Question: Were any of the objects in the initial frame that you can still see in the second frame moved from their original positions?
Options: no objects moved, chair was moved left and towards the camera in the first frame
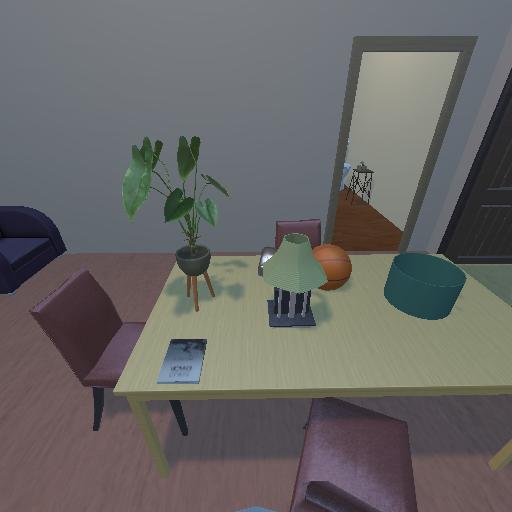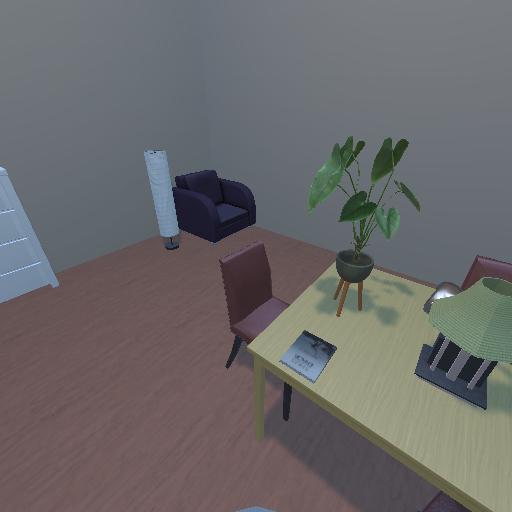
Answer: no objects moved